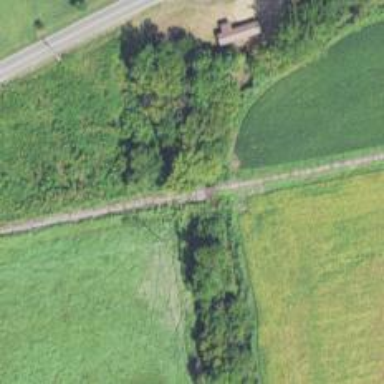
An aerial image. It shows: Preserved railway bridge with rails.